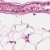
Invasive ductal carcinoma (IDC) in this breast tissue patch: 0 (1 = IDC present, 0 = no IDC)